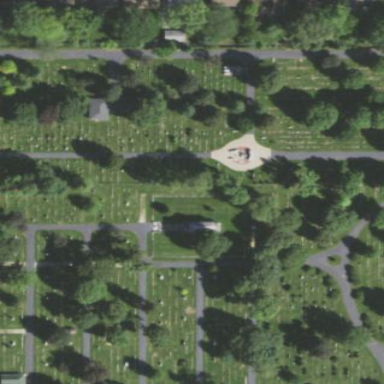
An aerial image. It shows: Cemetery.